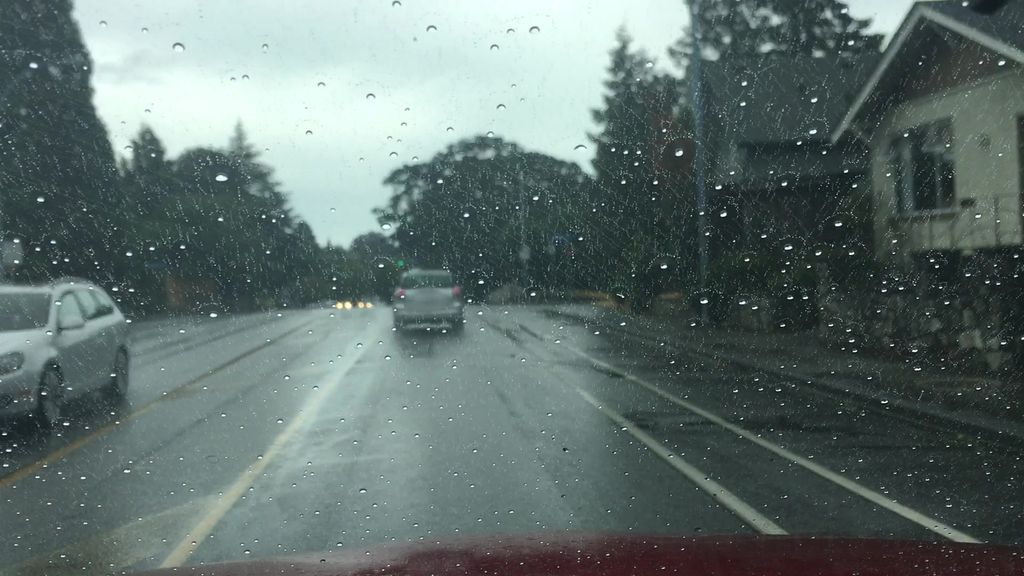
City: victoria